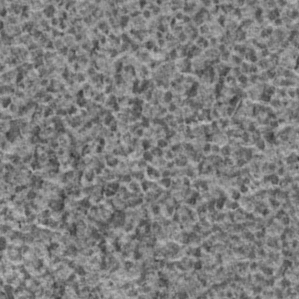
Label: frost